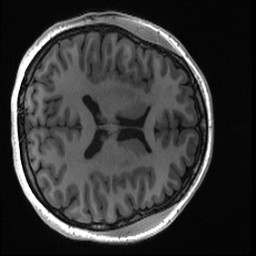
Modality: T1w
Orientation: axial
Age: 24
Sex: female